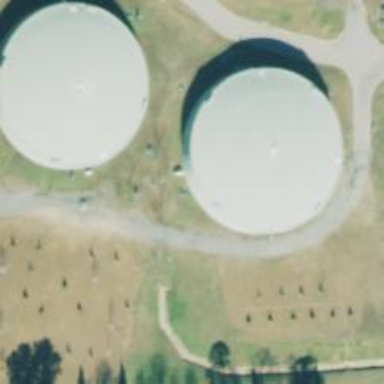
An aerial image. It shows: Storage tank with man-made structure.